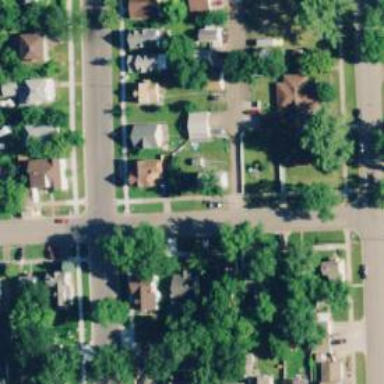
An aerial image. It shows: Alley classified as service road.